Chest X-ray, AP view. Patient: 67 years old, sex M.
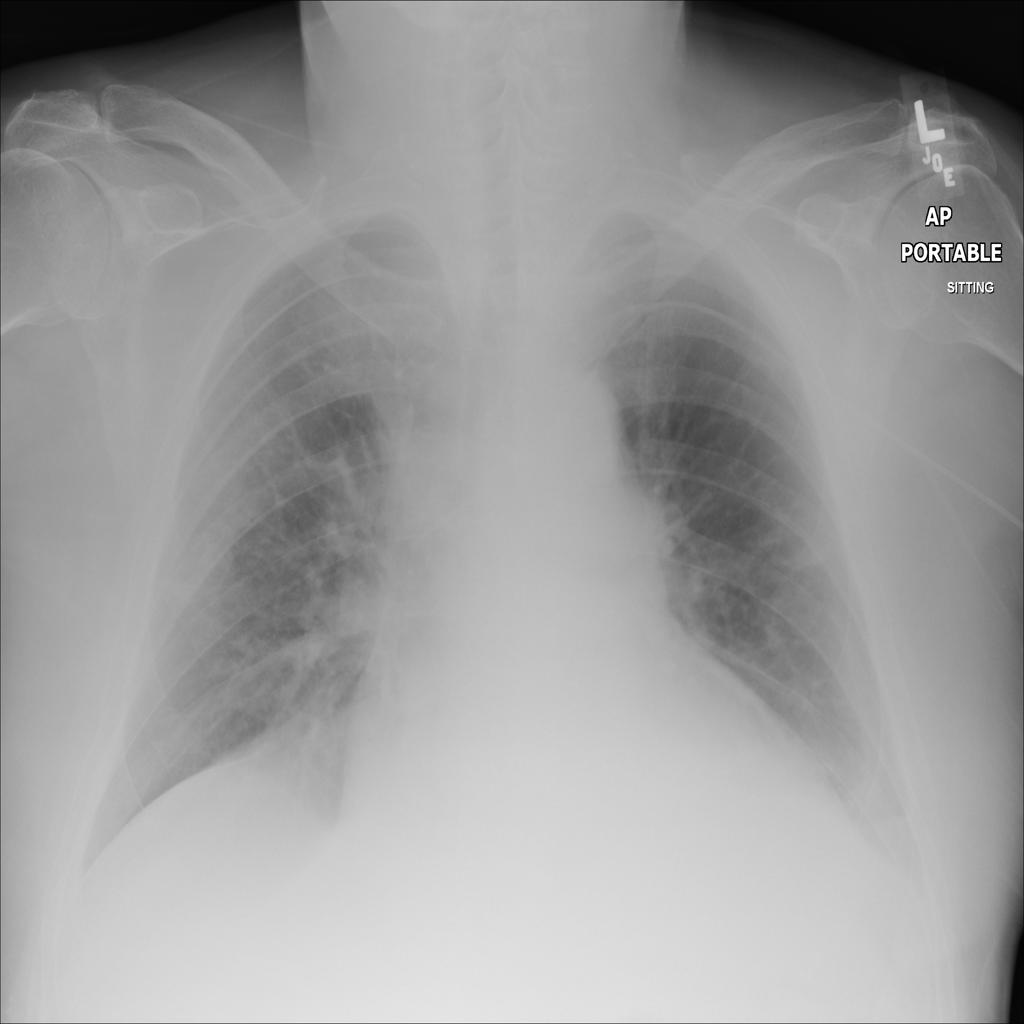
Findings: Effusion, Infiltration